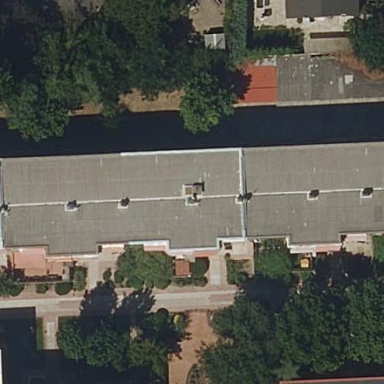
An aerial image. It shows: View of apartment building.